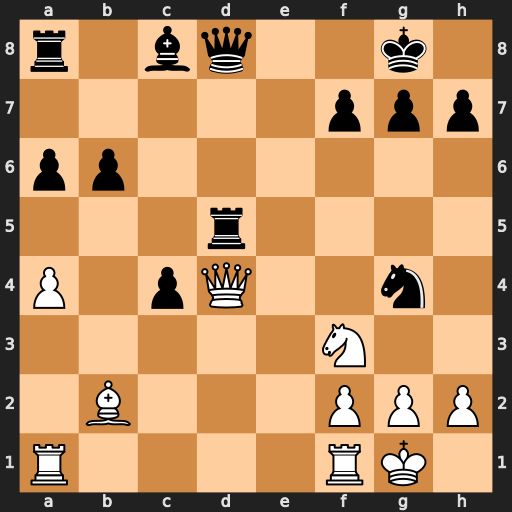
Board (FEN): r1bq2k1/5ppp/pp6/3r4/P1pQ2n1/5N2/1B3PPP/R4RK1
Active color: w
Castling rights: -
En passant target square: -
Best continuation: Qxg7#